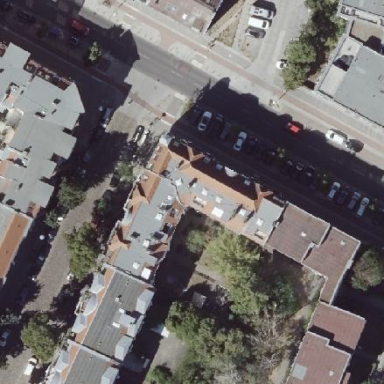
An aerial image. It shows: Building consisting of apartments with double saltbox roof shape.